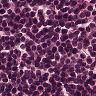
Metastatic tissue present: no